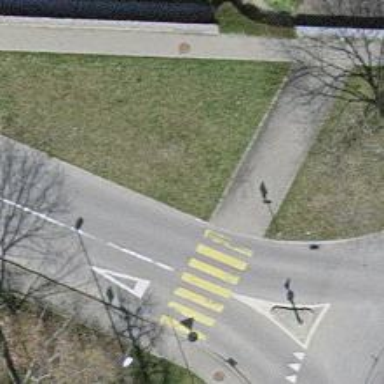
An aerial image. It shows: Kerb barrier.